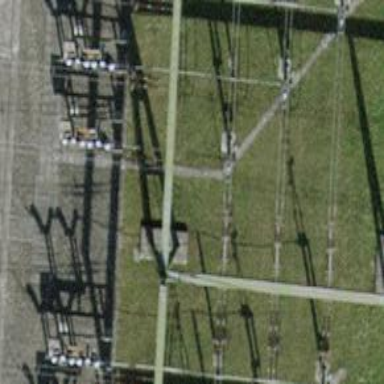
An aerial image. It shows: Busbar power line.